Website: home-depot
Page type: delivery-shipping
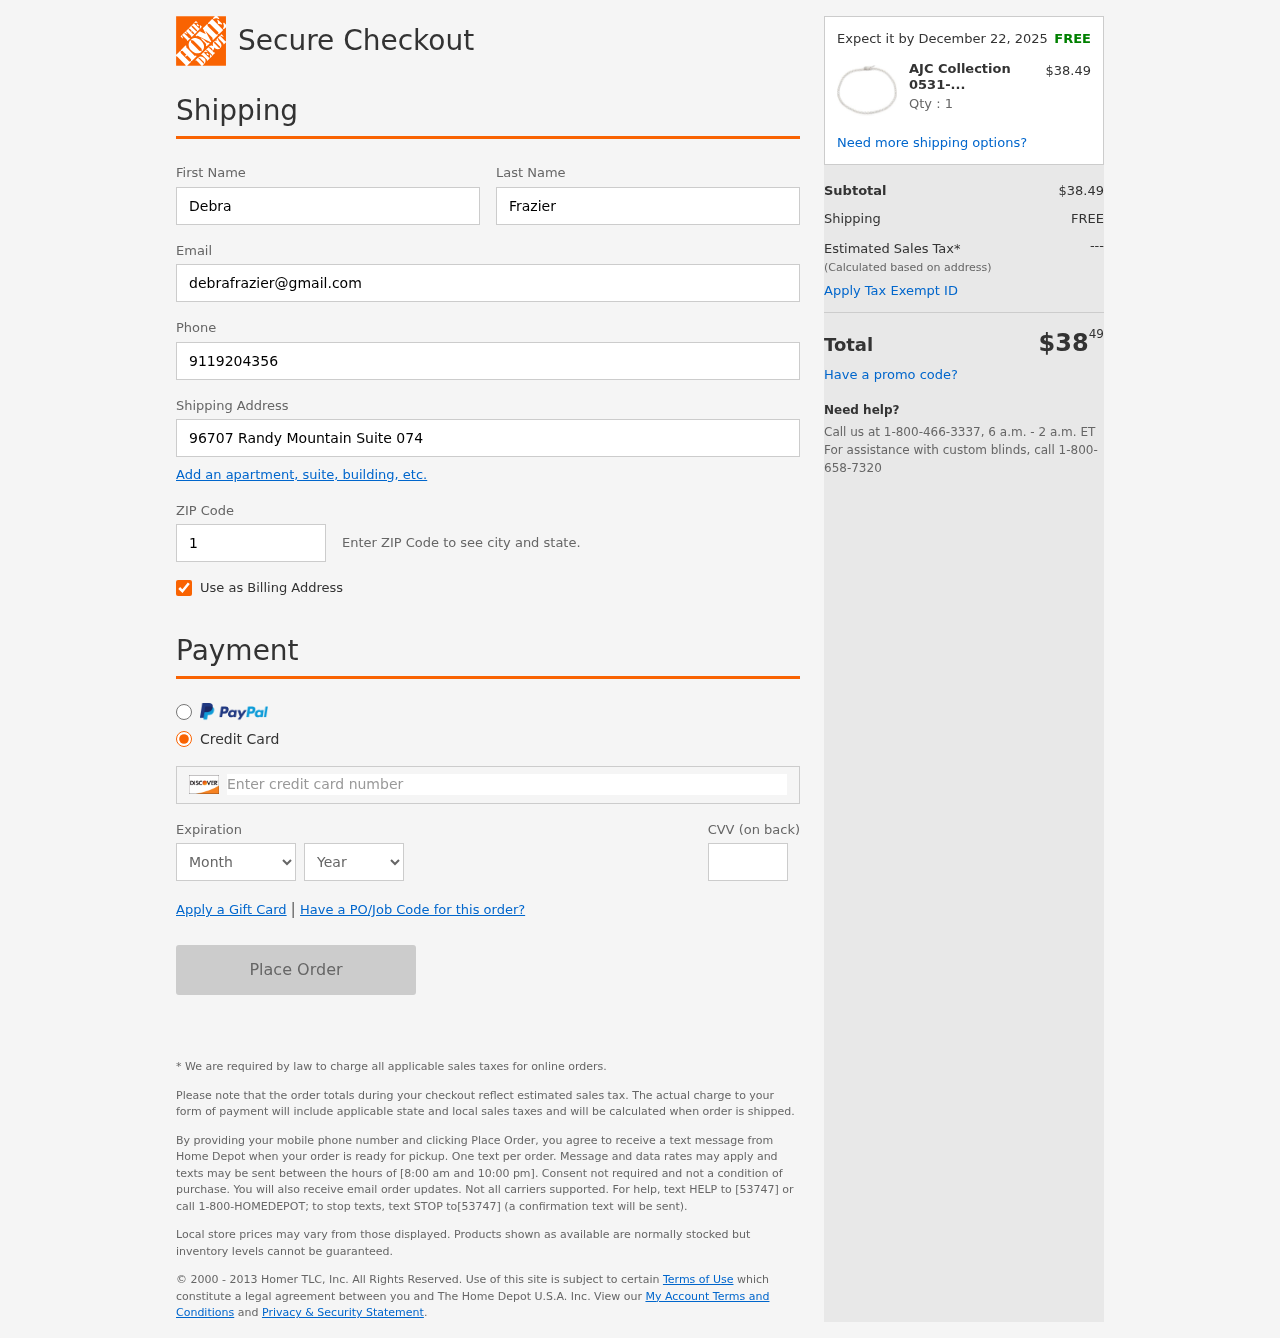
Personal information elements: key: PII_CARD_CVV
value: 546
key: PII_CARD_EXPIRY_MONTH
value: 03
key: PII_CARD_EXPIRY_YEAR
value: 28
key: PII_CARD_NUMBER
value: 6011 2845 7174 0756
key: PII_EMAIL
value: debrafrazier@gmail.com
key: PII_FIRSTNAME
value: Debra
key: PII_LASTNAME
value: Frazier
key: PII_PHONE
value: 9119204356
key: PII_POSTCODE
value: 17391
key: PII_STREET
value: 96707 Randy Mountain Suite 074
Product elements: key: PRODUCT1_NAME
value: AJC Collection 0531-6187-0012-0000 Diamond Platinum 850 Bracelet
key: PRODUCT1_PRICE
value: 38.49
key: PRODUCT1_QUANTITY
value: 1
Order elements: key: ORDER_DELIVERY_DATE
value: Expect it by December 22, 2025
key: ORDER_SUBTOTAL
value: $38.49
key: ORDER_SHIPPING_COST
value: FREE
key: ORDER_TOTAL
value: $3849